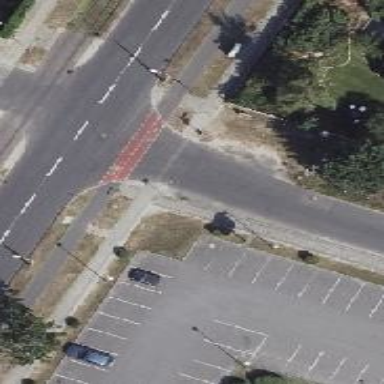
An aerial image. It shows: Unmarked crossing on the road.